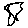
Label: tree